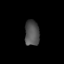
Tissue: lung
Cell type: T cells
Senescence score: 0.5878
Nuclear area (px): 365
Mean DAPI intensity: 80.501